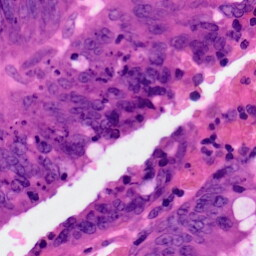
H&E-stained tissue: Colon